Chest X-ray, PA view. Patient: 50 years old, sex M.
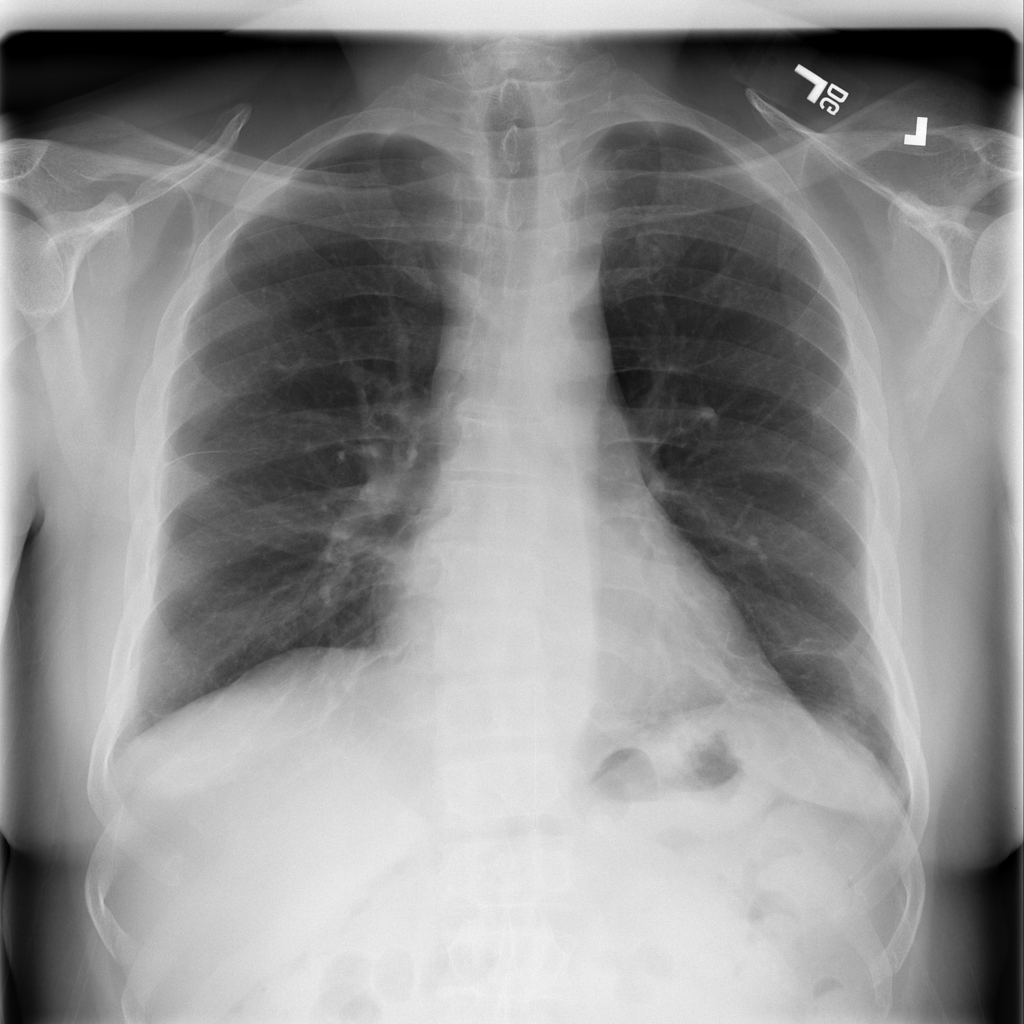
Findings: Atelectasis